Interaction volume radius: 10 \u00c5
Interaction volume height: 15 \u00c5
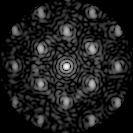
Disorder parameter: 0.3835